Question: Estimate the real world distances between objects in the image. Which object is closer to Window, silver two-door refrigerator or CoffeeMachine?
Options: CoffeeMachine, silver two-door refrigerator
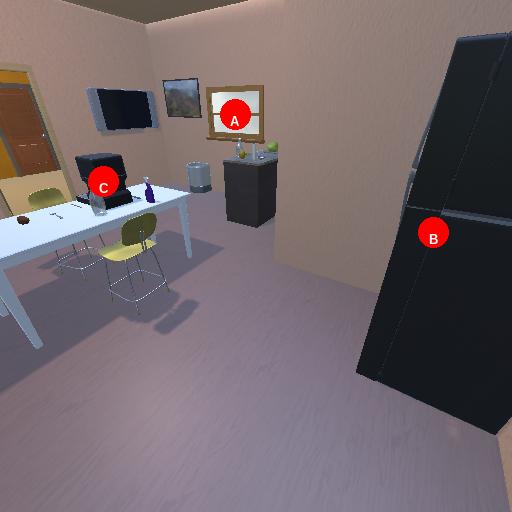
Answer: CoffeeMachine